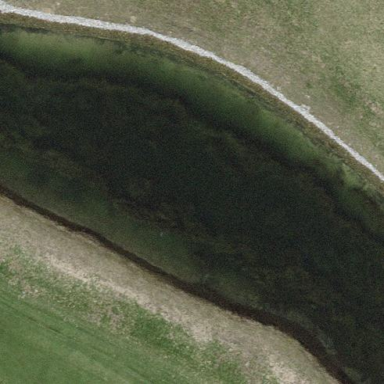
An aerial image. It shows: Water hazard on golf course. The hazard is natural water feature.